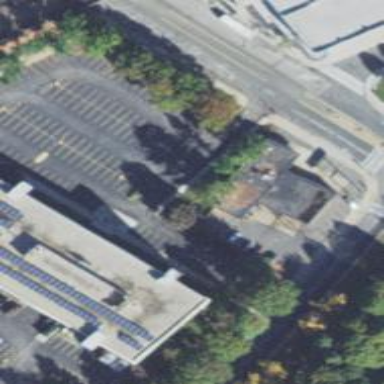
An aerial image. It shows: Parking area with surface.